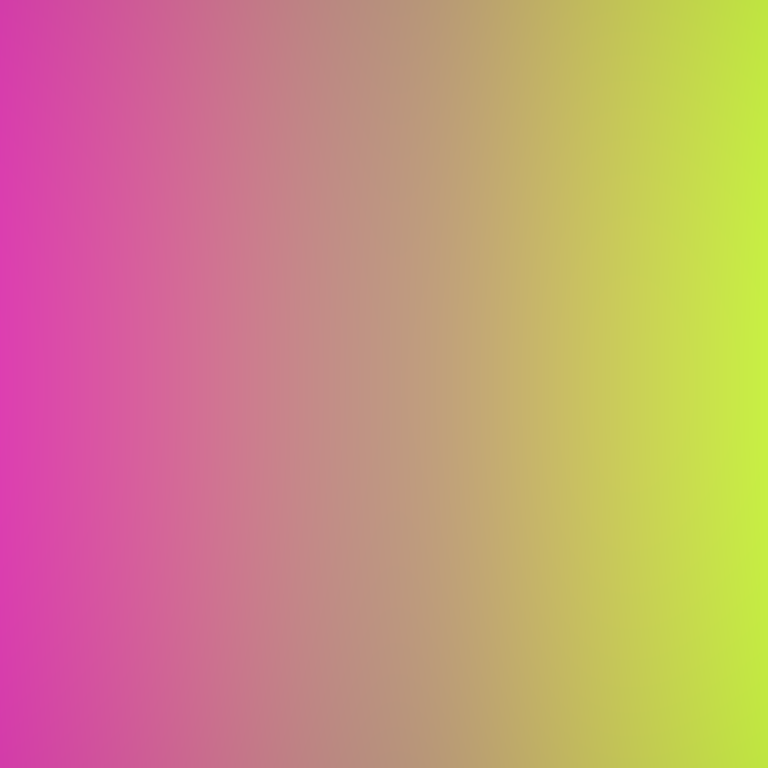
Abstract light effect, smooth gradient from vivid pink to bright yellow, energetic atmosphere, soft blend, no room, no furniture, no objects.